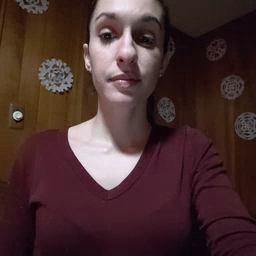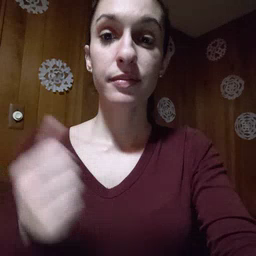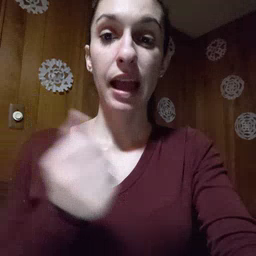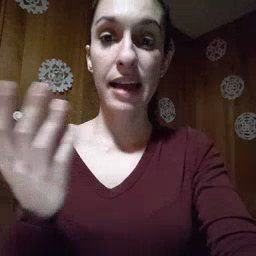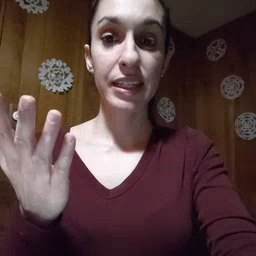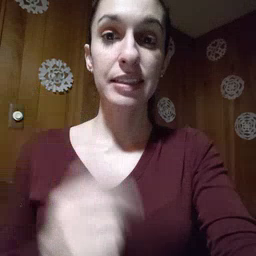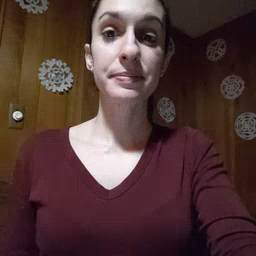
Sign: every